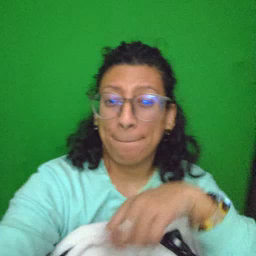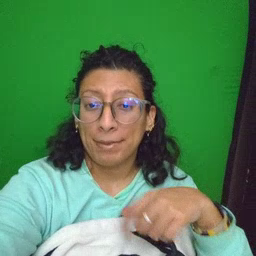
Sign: tongue